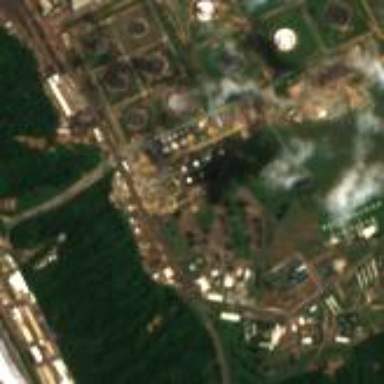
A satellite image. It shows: Industrial area with refinery.